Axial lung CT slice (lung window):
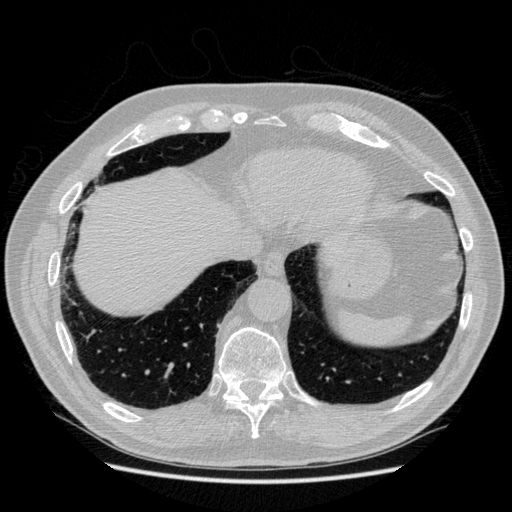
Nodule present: no